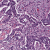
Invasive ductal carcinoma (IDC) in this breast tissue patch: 1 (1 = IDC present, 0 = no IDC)